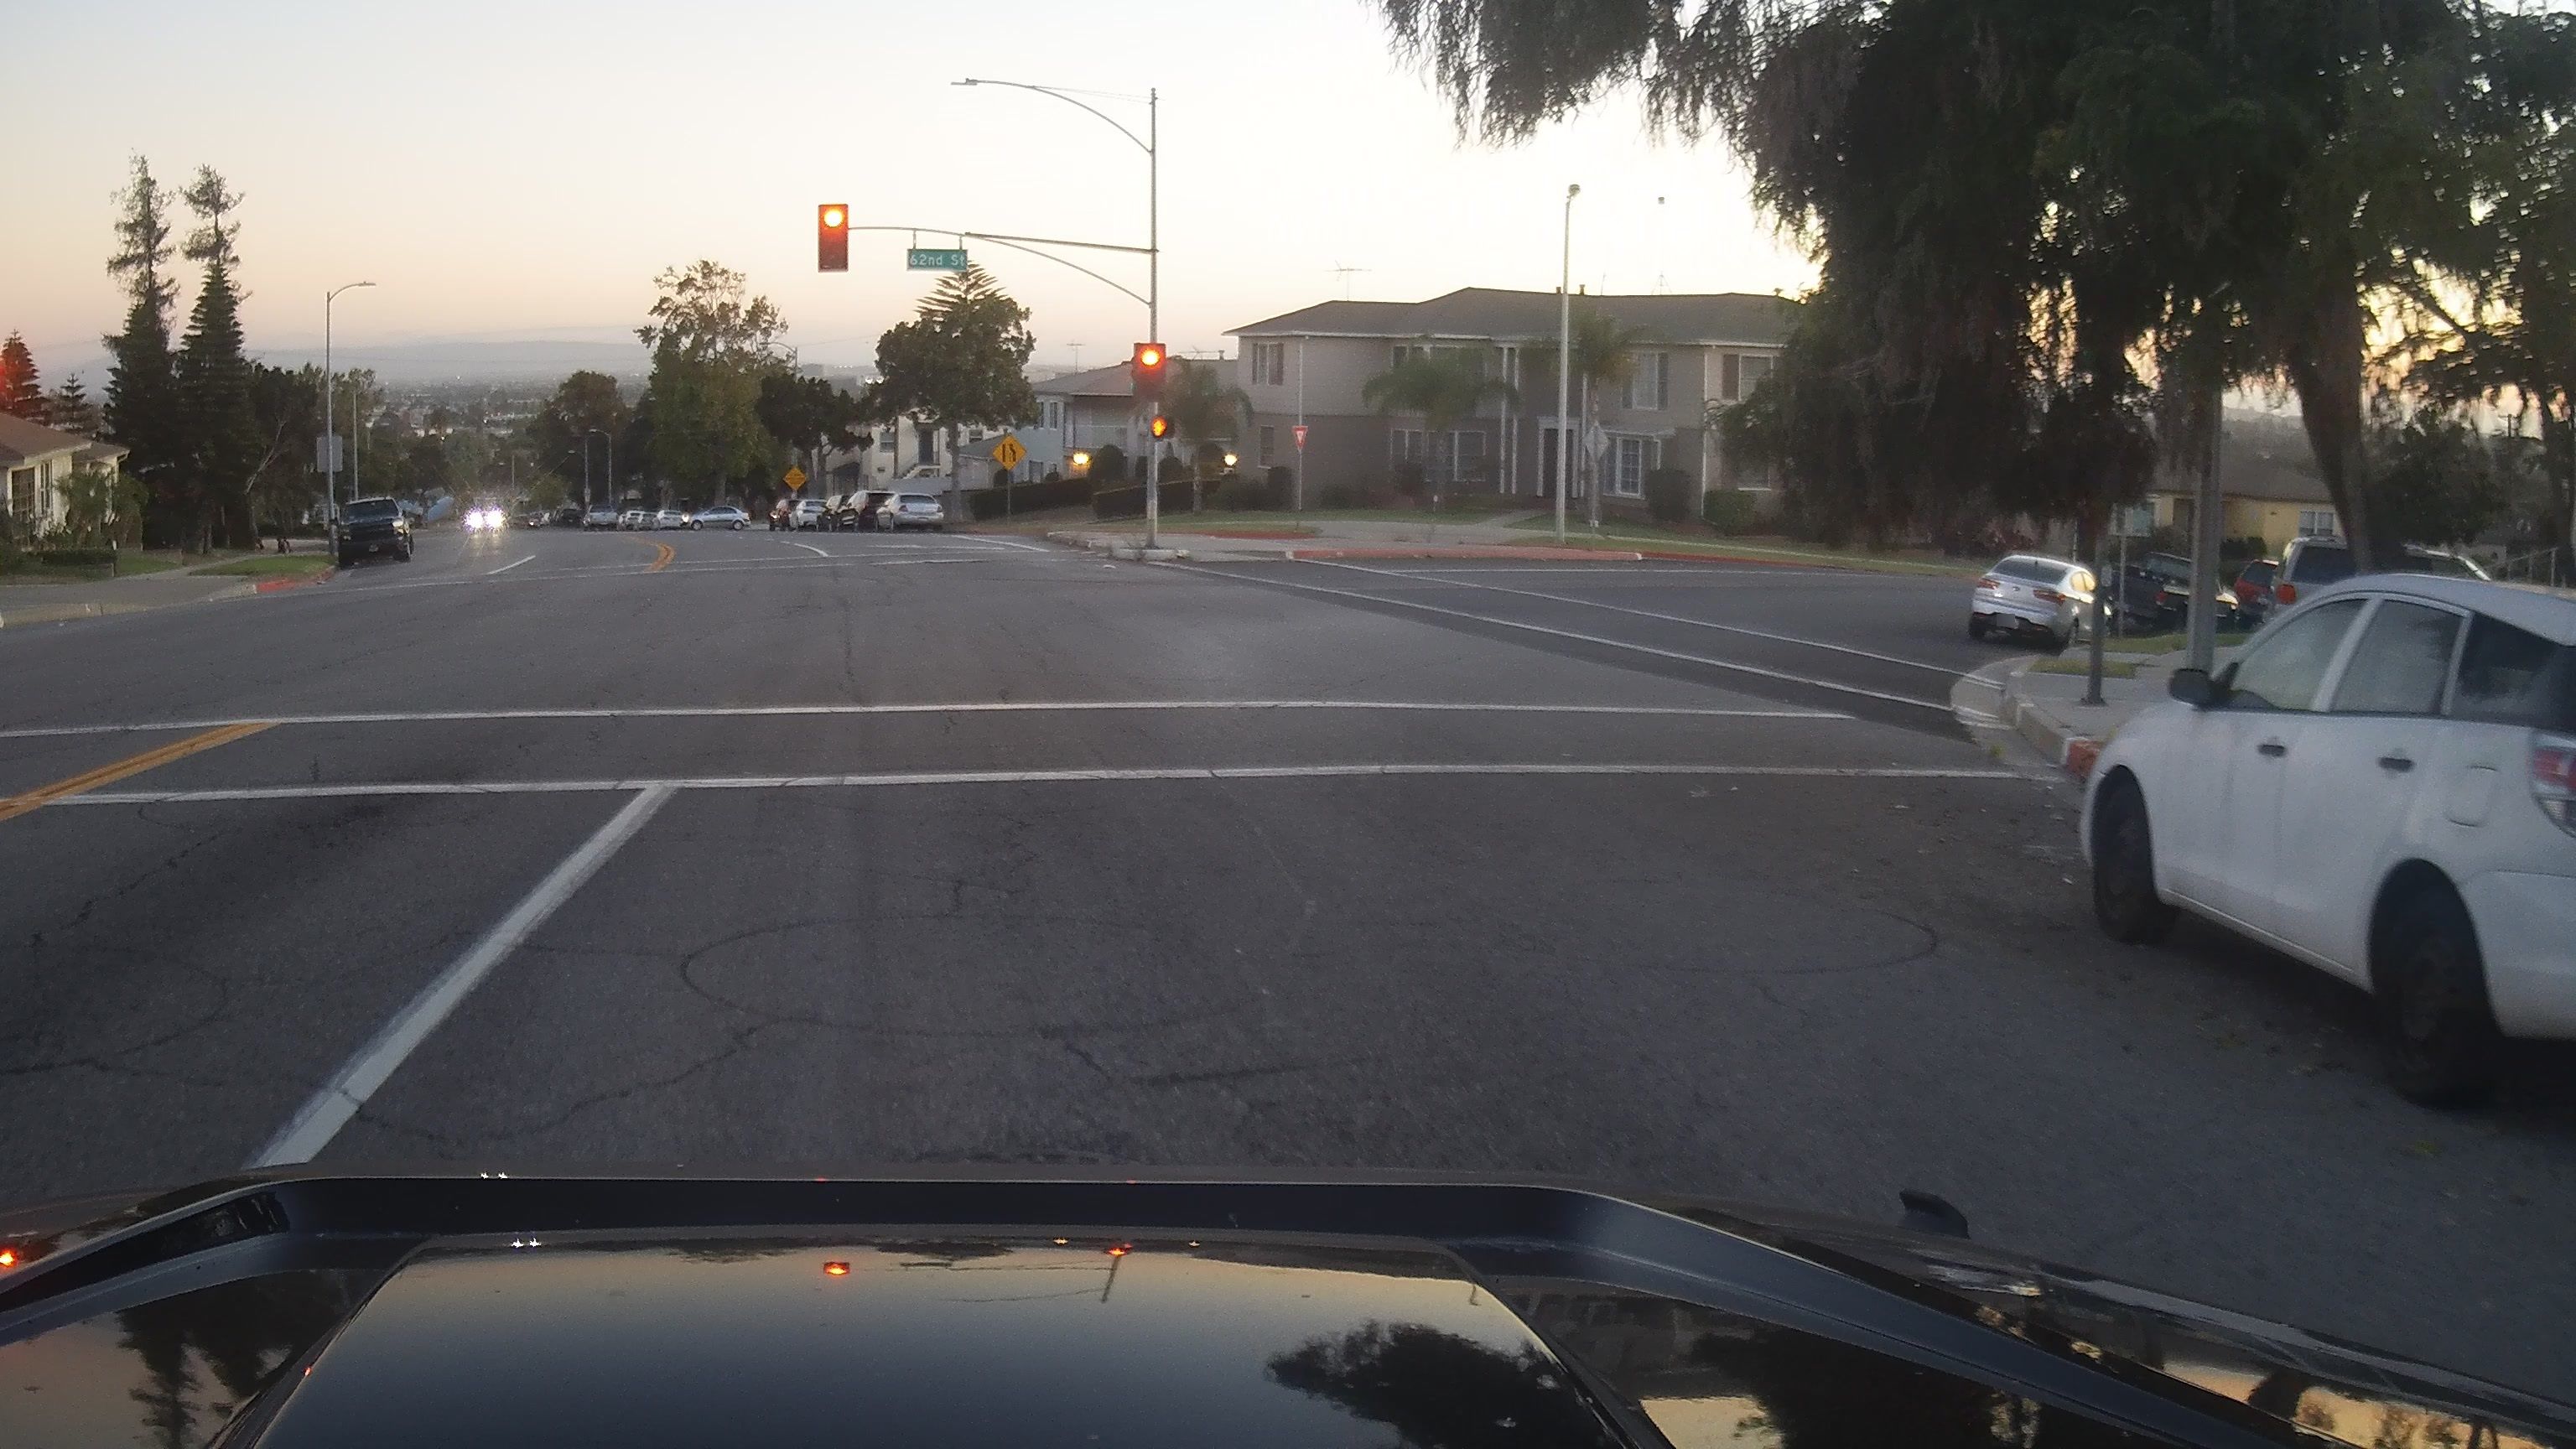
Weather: clear
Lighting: day
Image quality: slightly poor
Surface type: driving surface
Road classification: tertiary
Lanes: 4
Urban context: urban centre
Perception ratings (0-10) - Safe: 4.76, Lively: 7.89, Beautiful: 6.34, Boring: 1.15, Depressing: 1.5, Wealthy: 4.15